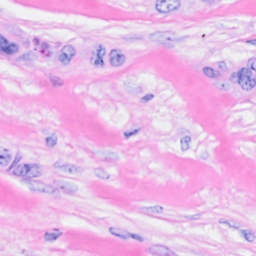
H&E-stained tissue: Breast